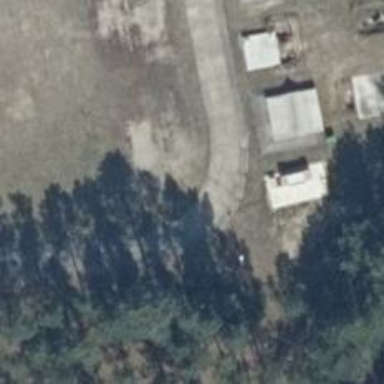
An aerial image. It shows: Service road with concrete surface.